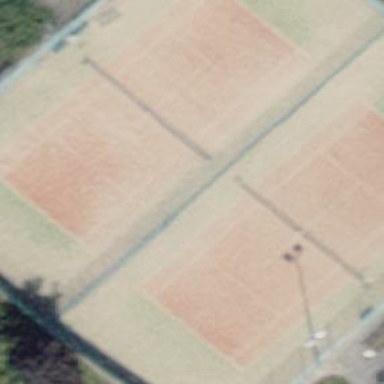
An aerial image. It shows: Tennis court on pitch.